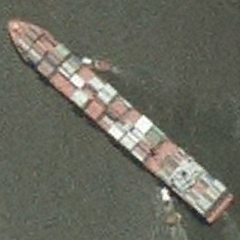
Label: civil